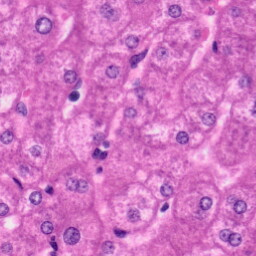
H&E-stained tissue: Liver